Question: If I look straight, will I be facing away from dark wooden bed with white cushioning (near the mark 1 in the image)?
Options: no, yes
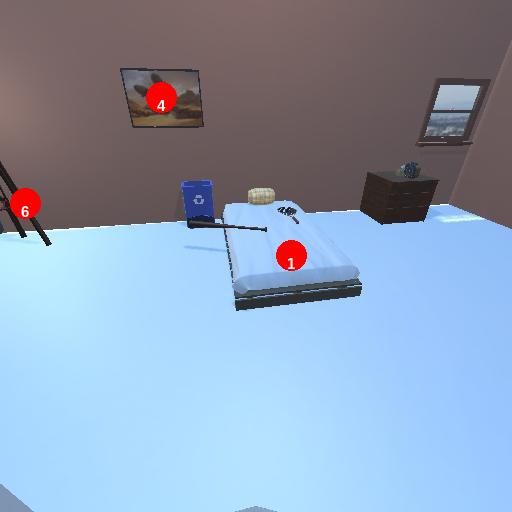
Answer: no